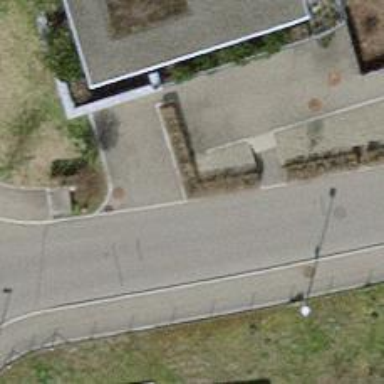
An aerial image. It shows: Hedge barrier.